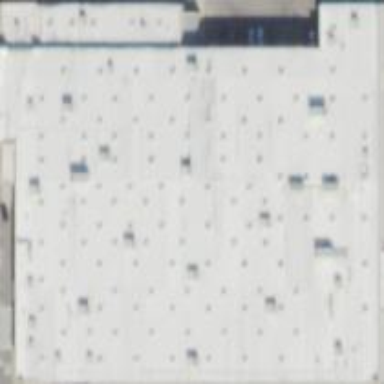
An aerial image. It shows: Wholesale shop located in commercial building.